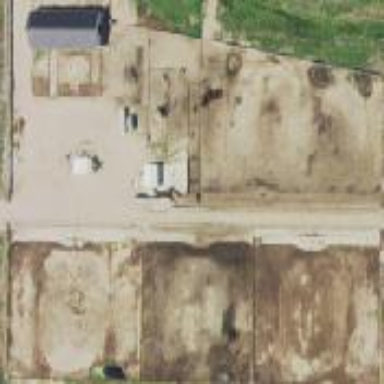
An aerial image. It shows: Farmyard with feedlot farming system.